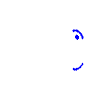
Particle: kaon